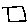
Label: square